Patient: sex M, age 61
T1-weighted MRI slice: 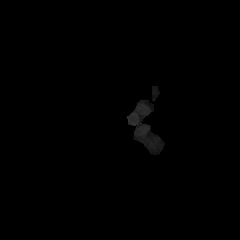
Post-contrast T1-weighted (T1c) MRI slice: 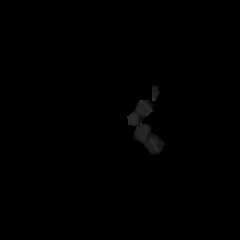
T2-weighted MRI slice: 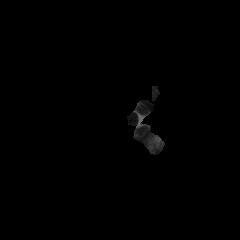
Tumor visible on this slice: no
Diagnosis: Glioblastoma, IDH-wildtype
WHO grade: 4